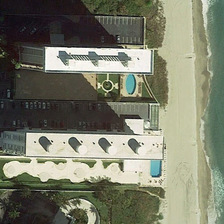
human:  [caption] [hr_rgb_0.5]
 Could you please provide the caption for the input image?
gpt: two large buildings with a parking lot between them are near a yellow beach .

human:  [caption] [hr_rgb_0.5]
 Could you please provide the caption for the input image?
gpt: two large buildings with a parking lot between them are near a yellow beach .

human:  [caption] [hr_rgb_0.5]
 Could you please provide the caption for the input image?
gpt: two large buildings with a parking lot between them are near a yellow beach .

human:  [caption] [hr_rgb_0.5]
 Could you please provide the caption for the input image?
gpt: two large buildings with a parking lot between them are near a yellow beach .

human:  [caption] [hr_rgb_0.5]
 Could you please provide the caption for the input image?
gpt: two large buildings with a parking lot between them are near a yellow beach .